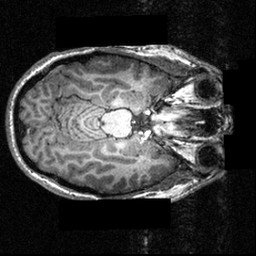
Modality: T1w
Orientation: axial
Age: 20
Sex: male
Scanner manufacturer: siemens
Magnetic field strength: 3.951 T
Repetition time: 1.5 s
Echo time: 0.00335 s